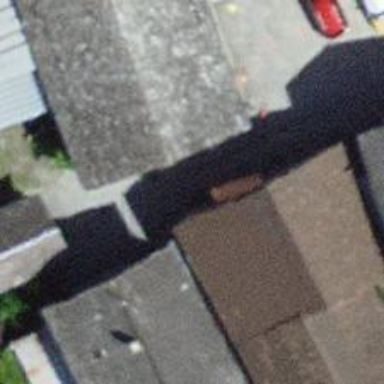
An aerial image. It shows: Alleyway designated as service road.